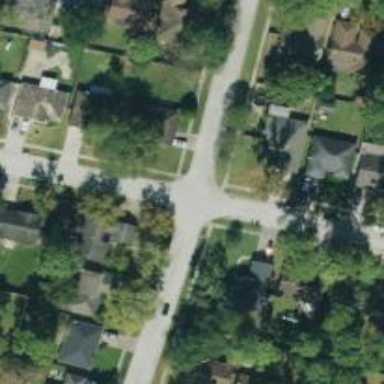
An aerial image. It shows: Unmarked road crossing.